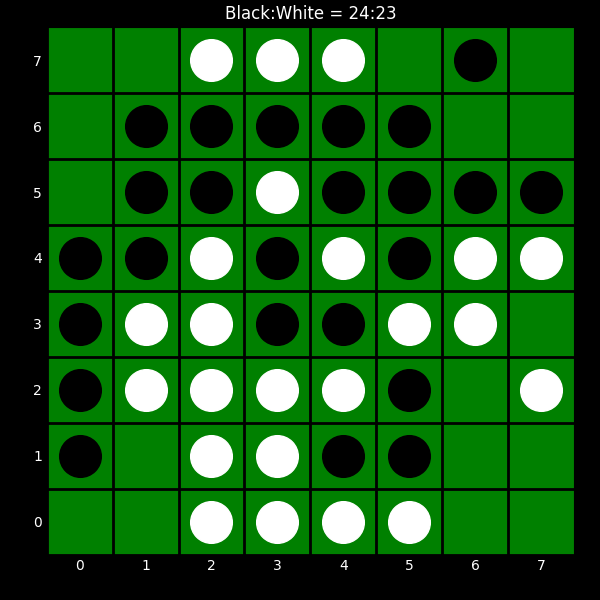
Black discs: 24
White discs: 23